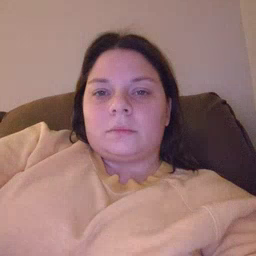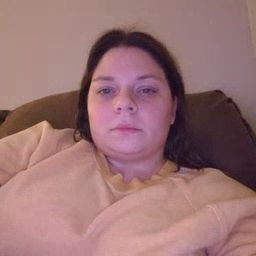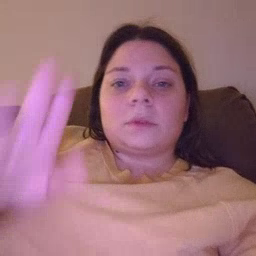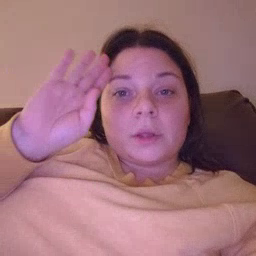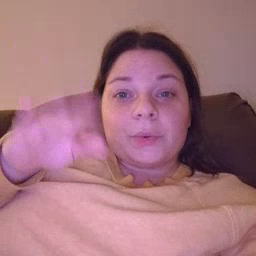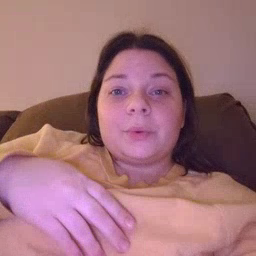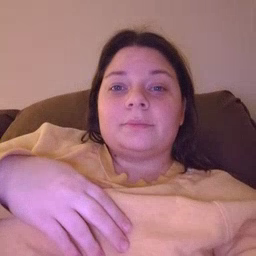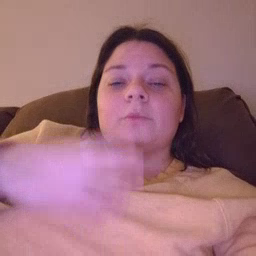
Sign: hello